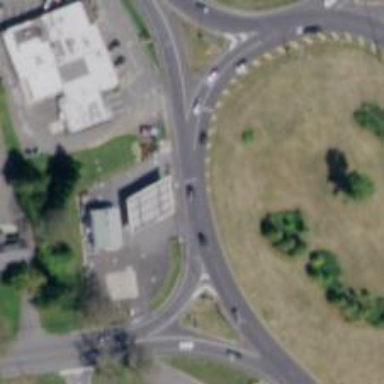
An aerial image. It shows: Circular junction on primary highway.